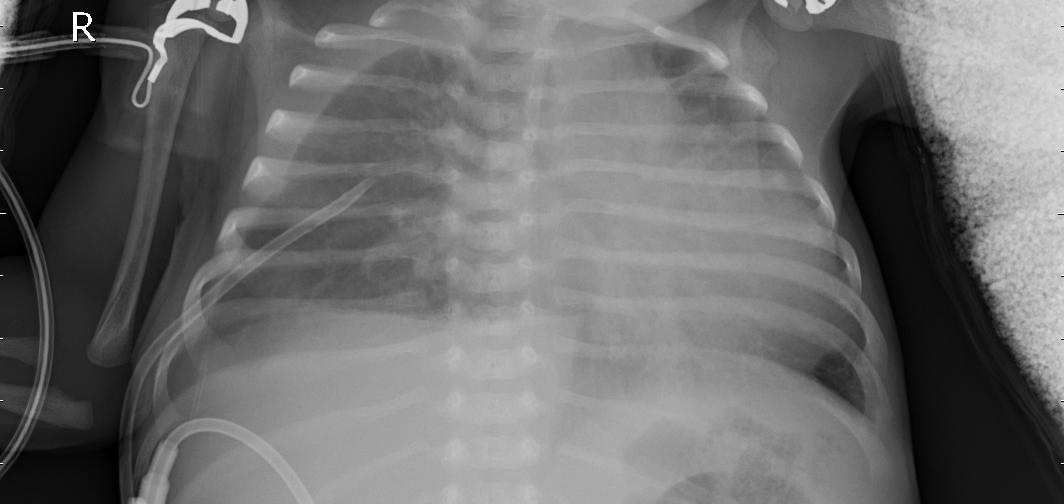
Diagnosis: PNEUMONIA